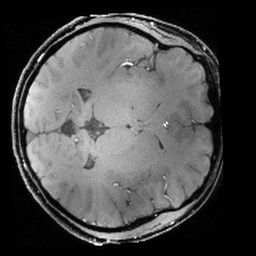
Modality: T1w
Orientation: axial
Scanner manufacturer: siemens
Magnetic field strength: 6.98 T
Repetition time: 5 s
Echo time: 0.00251 s